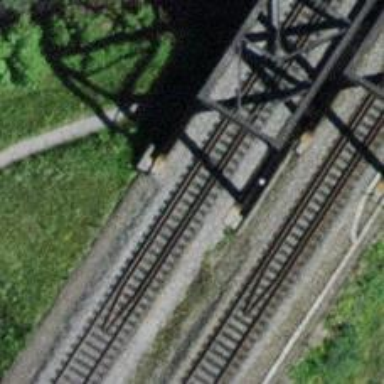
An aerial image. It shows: Bridge over electrified railway with contact line.